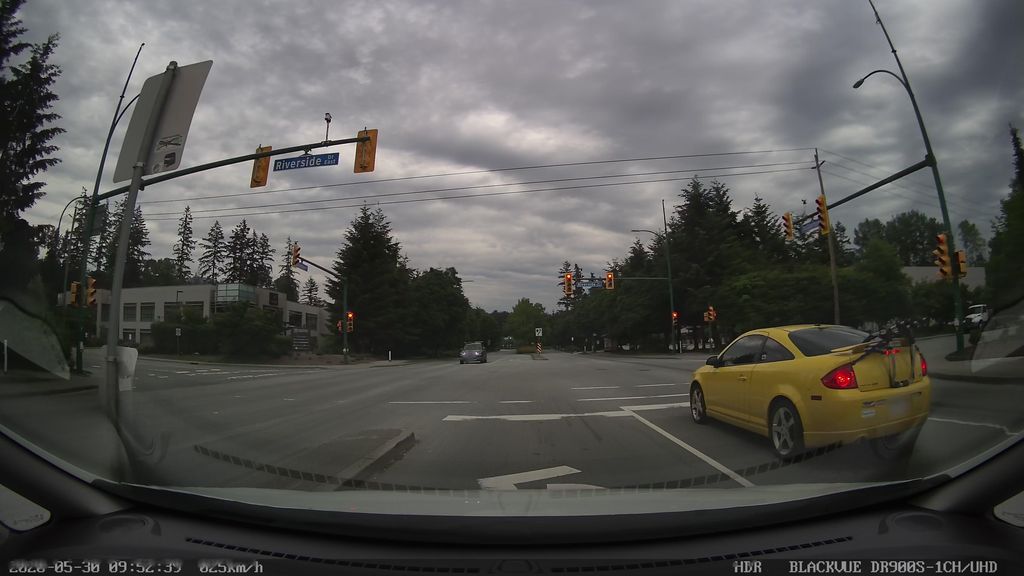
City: vancouver